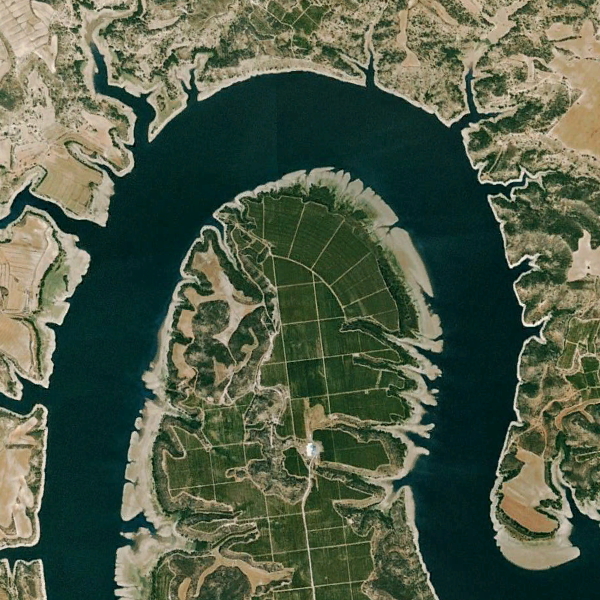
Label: River